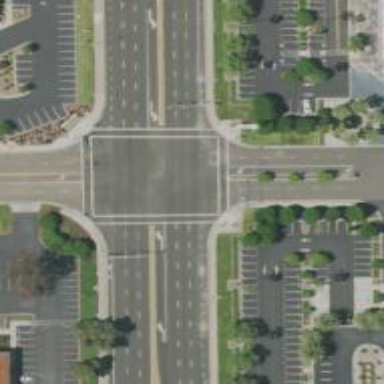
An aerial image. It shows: Footway with asphalt surface and crossing.